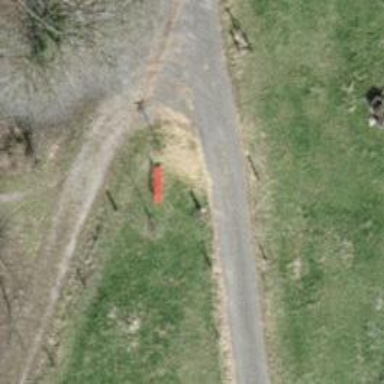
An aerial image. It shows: Red bench.